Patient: sex F, age 54
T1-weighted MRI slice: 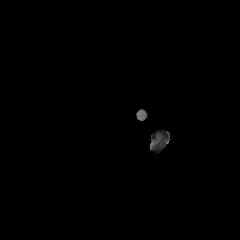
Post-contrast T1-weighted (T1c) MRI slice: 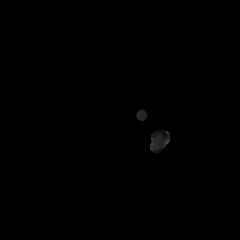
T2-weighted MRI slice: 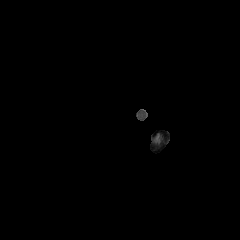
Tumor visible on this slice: no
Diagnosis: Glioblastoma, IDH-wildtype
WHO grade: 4